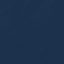
Label: SeaLake